Question: I'm trying some S-IDE tests in Firefox 4 beta 7 that work fine in 3.6. One thing I can't seem to figure out is an automated way to interact with FF4's new built-in dialog:

Anybody solve this one yet?
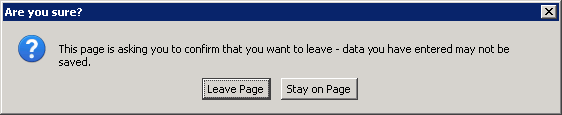
Answer: Apparently running the test once and manually clicking the button causes it to not trip up in subsequent runs.